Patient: sex M, age 42
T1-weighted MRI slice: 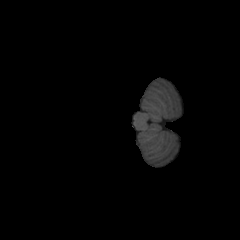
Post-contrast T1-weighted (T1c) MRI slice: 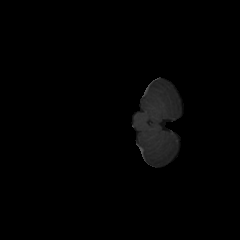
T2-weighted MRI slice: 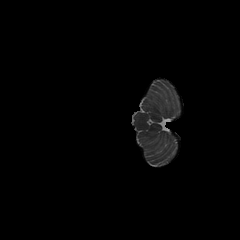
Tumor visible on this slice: no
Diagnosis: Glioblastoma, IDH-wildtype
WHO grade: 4